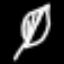
Label: leaf